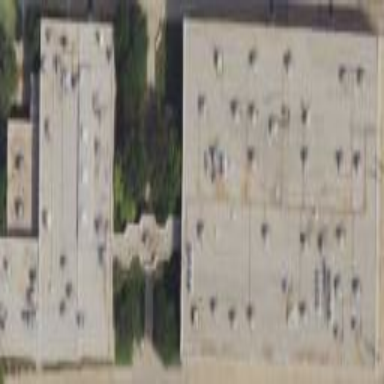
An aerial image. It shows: Building that serves as educational institution office.